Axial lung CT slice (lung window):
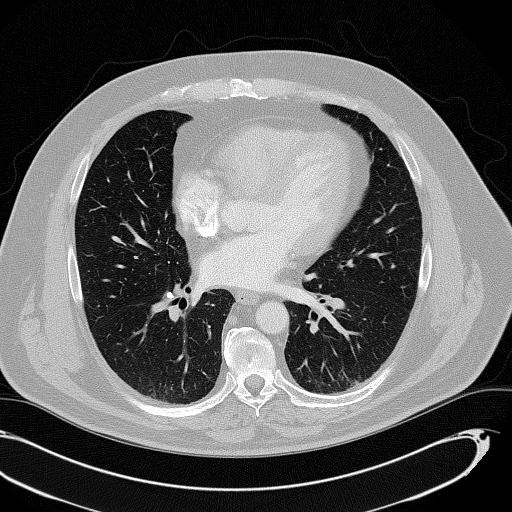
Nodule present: no